Question: Earlier I posted a question about regex which resulted in stackoverflow error in java. My Regex was greedy and many commented to use possessive quantifier in regex. So, I started learning Possessive quantifier in regex.
I tried to match string between double quotes. My regex is
'''
"([^\"]|\.)++"
'''
I tried to match the string
'''
"Hello I am " chitti"
'''
While matching there was backtracks. I tested using <URL>

Can someone please explain why there is a backtrack involved steps 6,8,10 etc
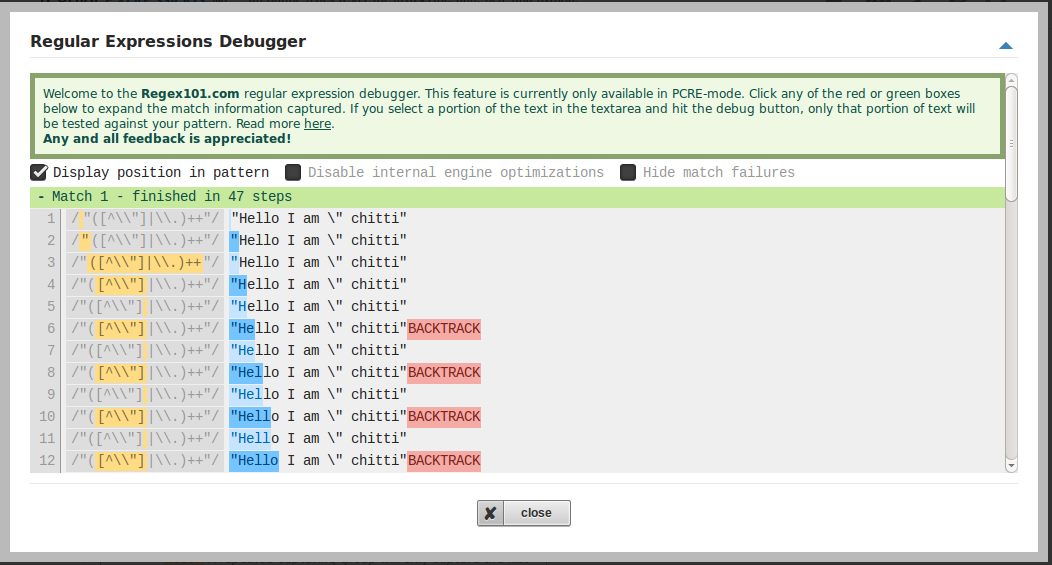
Answer: There shouldn't be a backtrack there. I would expect (and RegexBuddy shows) backtracks at the '"' and at the final '"', but not in these positions.

Perhaps regex101.com displays a 'BACKTRACK' message also when the regex engine explicitly discards a potential backtracking position, but that's only speculation on my part.